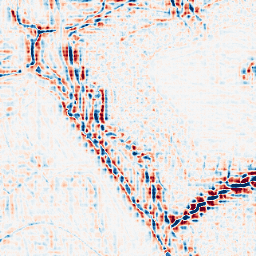
Category: wavelet
Decomposition family: wavelet_reverse_biorthogonal
Decomposition parameters: wavelet: rbio2.4
level: 3
Upsampling method: sinc_hamming
Upsampling parameters: scale: 8
kernel_size: 8
Upsampling scale: 8